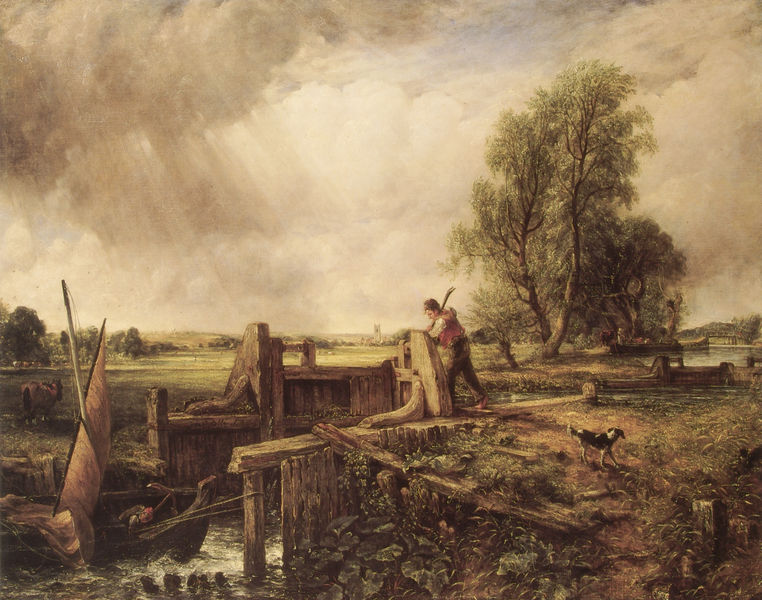
Titel: A Boat Passing a Lock
Künstler: John Constable
Standort: London
Institution: Royal Academy of Arts
Schlagwörter: baum, blau, blätter, dunkel, gemälde, gewitter, himmel, mann, schatten, wasser, wolken, aquarell, bäume, fluss, grün, landschaft, ocker, sand, see, stadt, teich, ufer, äste, braun, busen, grau, hell, hintergrund, holz, licht, männer, orange, schwarz, straße, weiss, anlage, gras, hund, hunde, rot, tier, tiere, weg, wiese, wolke, beige, leute, hose, mensch, stein, herr, holland, niederlande, öl, bach, birke, deich, ebene, erde, feld, felder, gracht, gräser, horizont, mühle, natur, weide, wind, brücke, flach, flachland, gewässer, kanal, sonne, wege, wiesen, insel, land, haare, kind, personen, pflanzen, wald, alltag, arbeit, boot, boote, genre, kahn, pferd, reiter, ruder, stock, turm, beine, bewölkt, schwanz, schweif, hündchen, farbig, schiff, schiffe, segel, segelboot, wellen, man, naturalismus, ort, stab, fischer, mast, schiffer, segelschiff, transport, fels, dorf, barun, kuh, rind, sepia, arbeiter, damm, figuren, lastkahn, romantik, strom, wehr, planken, steg, sturm, unwetter, wetter, woken, tuer, balken, bretter, junge, weste, brun, bauer, tor, regen, weiden, erdfarben, gestade, regnerisch, seil, ier, brett, lauf, trüb, kiel, baumgruppe, flösser, geäst, pfers, sonnenstrahlen, laubbäume, siedlung, eiche, fähre, anker, gaul, buche, horizonth, latte, öffnen, brücken, fahrt, bewuchs, roma, botte, bott, schifffahrt, schleuse, bot, huflattich, landwirt, stromm, laten, hellrot, stauen, durchlass, sperre, stausee, ocher, regenschauer, staudamm, schife, wollen, näume, stau, ntur, anbinden, bewässerung, festmachen, schleusenwärter, schleusen, schleuser, holzschleuse, stauwehr, sopnne, wehre